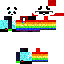
A female human skin with medium skin, wearing brown long hair dressed in a blue tshirt and black pants, featuring a closed mouth.